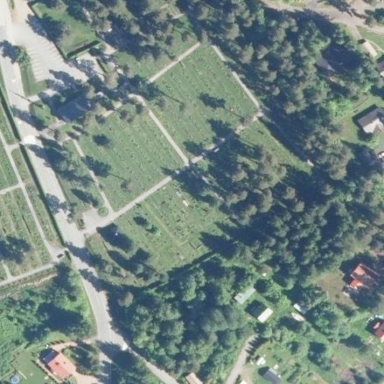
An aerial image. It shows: Cemetery.